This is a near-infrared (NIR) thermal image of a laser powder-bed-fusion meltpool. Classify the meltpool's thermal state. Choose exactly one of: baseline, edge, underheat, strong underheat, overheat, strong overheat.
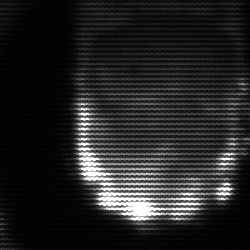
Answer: baseline